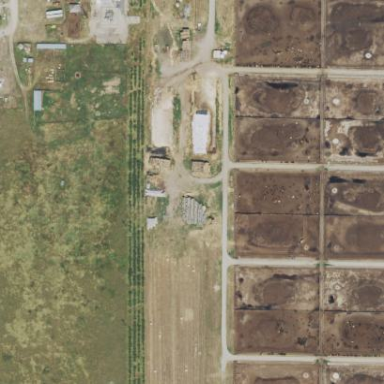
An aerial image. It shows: Feedlot in farmyard.